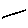
Label: line